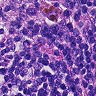
Metastatic tissue present: yes